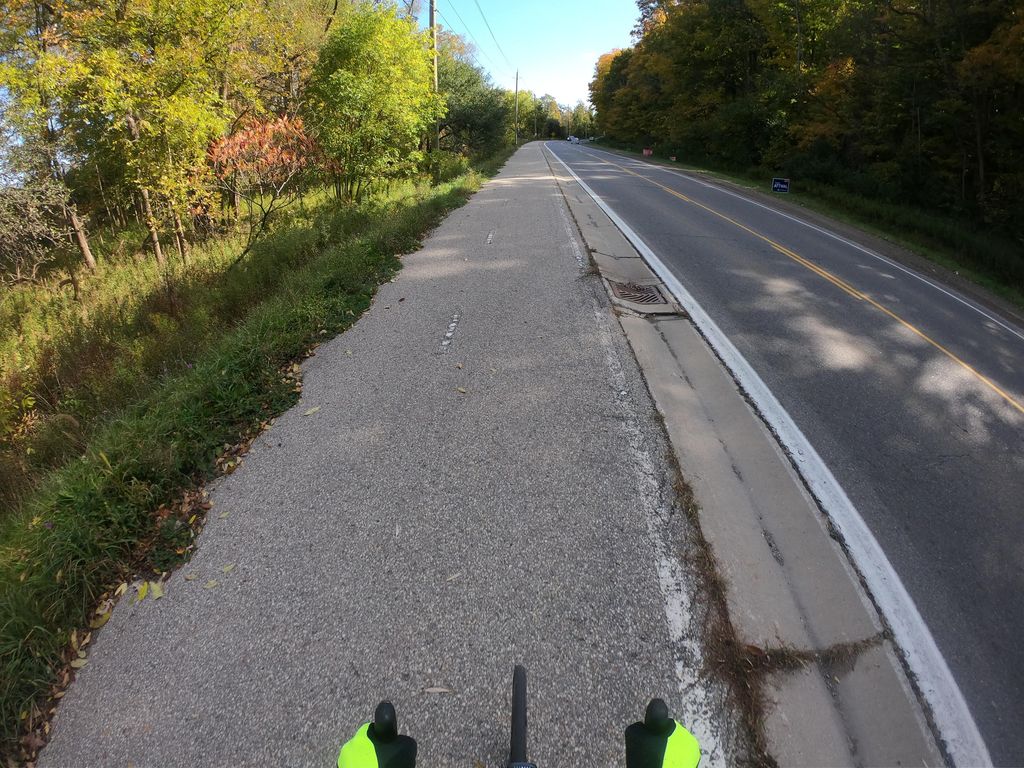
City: kitchener-waterloo